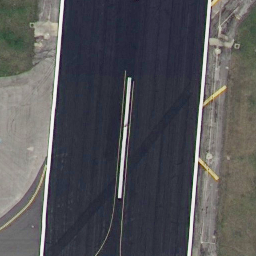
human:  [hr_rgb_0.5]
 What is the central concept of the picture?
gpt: runway